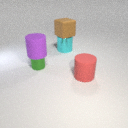
large brown rubber cube above large cyan metal cylinder